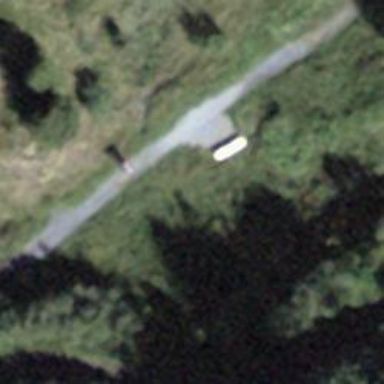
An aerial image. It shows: Bench.